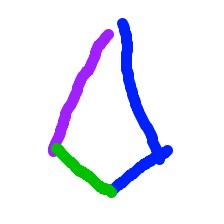
Shape: kite